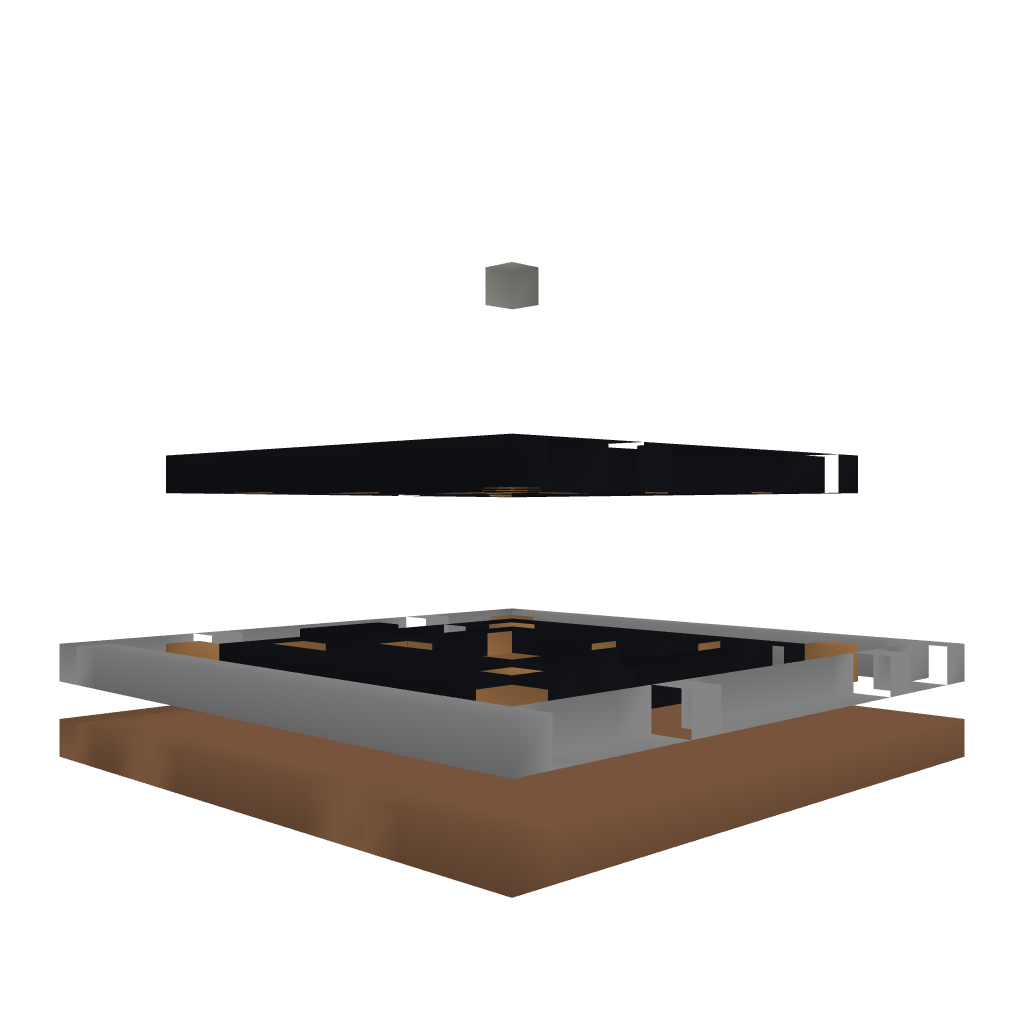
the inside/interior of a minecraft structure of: Spawn for server